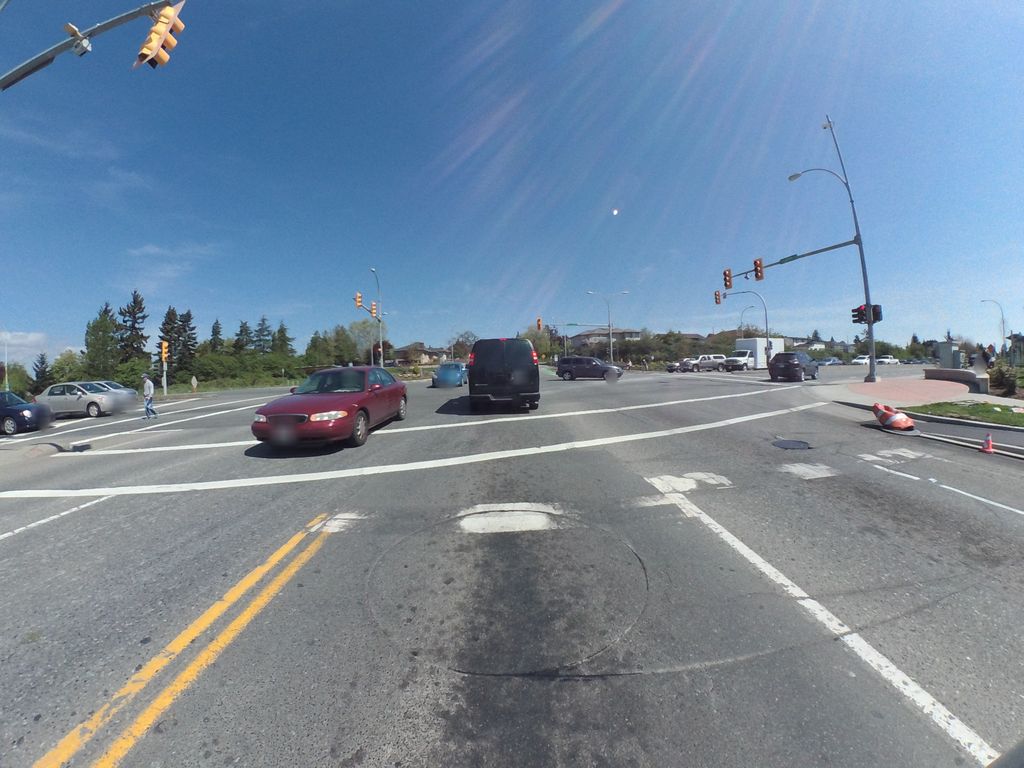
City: victoria